Interaction volume radius: 10 \u00c5
Interaction volume height: 35 \u00c5
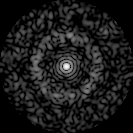
Disorder parameter: 0.8597